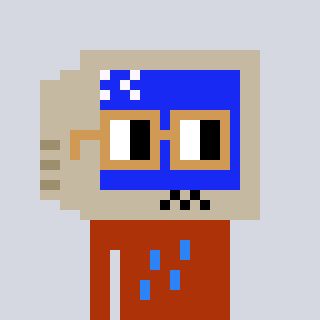
a pixel art character with square brown glasses, a old monitor-shaped head and a hotbrown-colored body on a cool background